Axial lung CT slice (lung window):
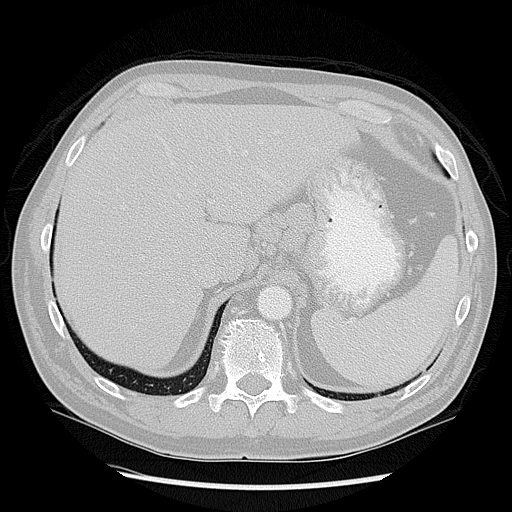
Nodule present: no